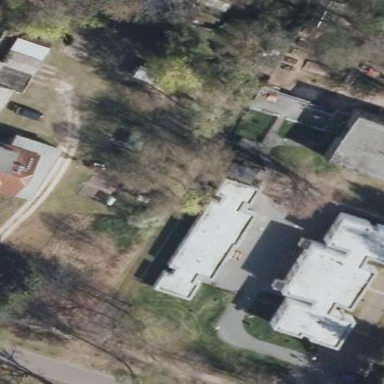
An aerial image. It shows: Residential building.